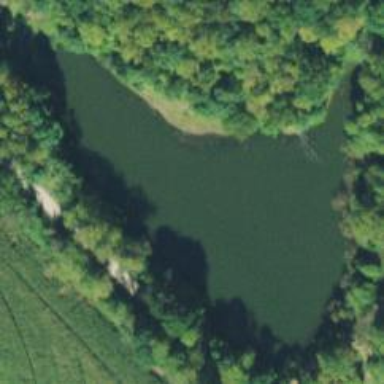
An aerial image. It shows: Serene pond surrounded by nature.